Question: I have defined a format like this:
'''
# header format
format STDOUT_TOP =
pid ppid start_addr uid gid state vsz rss name
--------------------------------------------------------------------------
.
# data format
format STDOUT =
@>>> @>>> @>>>>>>>>>> @>>> @>>> @>>> @>>>>> @>>> @<<<<<<<<<<<<<<<<<<<
$pid, $ppid, $h_next, $uid, $gid, $state, $vm, $rss, $name
.
'''
When I call write everything works great when I am printing to STDOUT, but I am processing a lot of data and it takes more than page to display; the ideal way for me or someone else to examine it would be with less. When I pipe the output of my program to less, a '^L' character gets printed before the header at every new page of output.
screenshot:

Is there some way around this? Because if that character is printed then my header is misaligned with my data.
Any help would be appreciated.
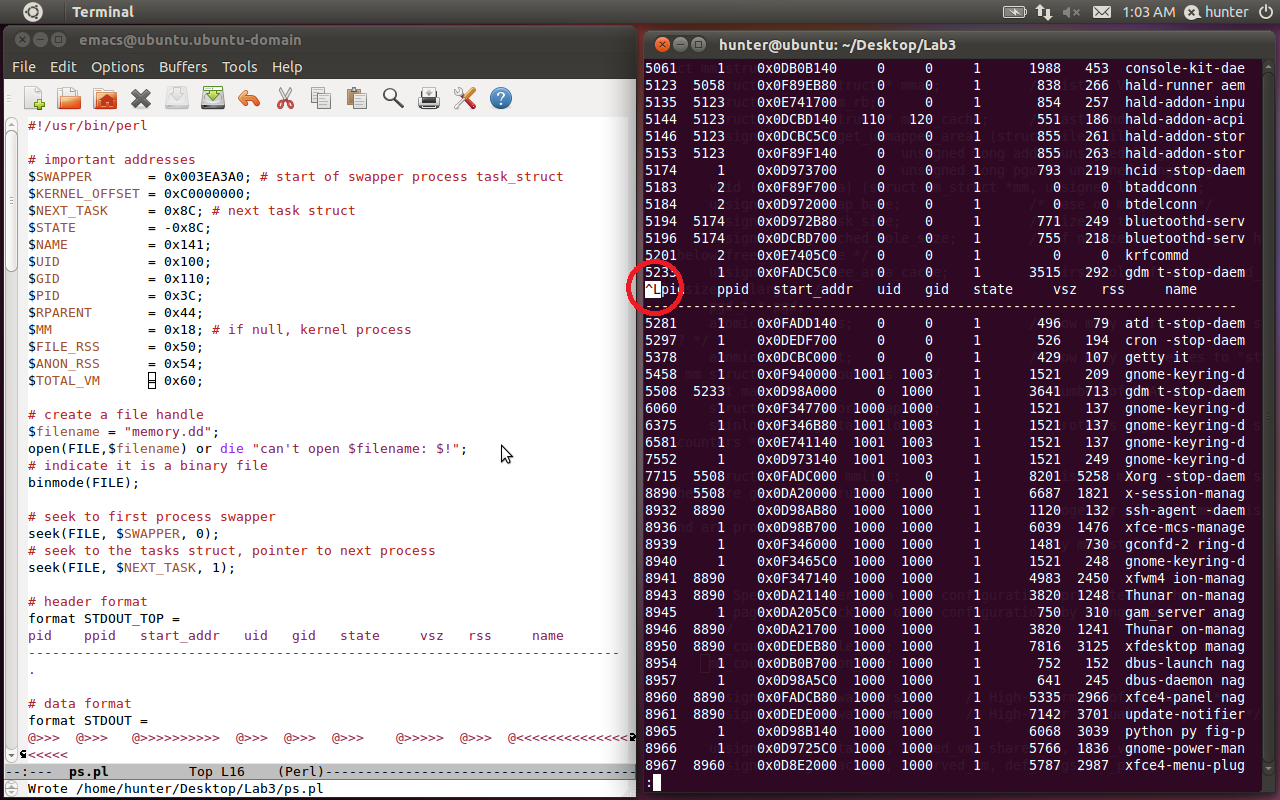
Answer: That's an ASCII formfeed. It's probably being printed in both cases, but 'less' is actually it. According to <URL>. Try setting that var to the empty string or a newline.